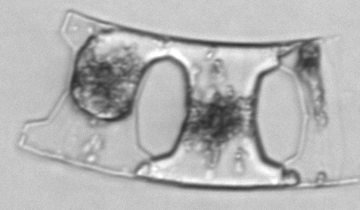
Label: Eucampia